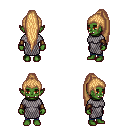
a pixel art fantasy rpg character, female body template, orc, green skin, chain mail, magenta pants, light blonde extra-long topknot hairstyle, leather bracers, four views (front, back, left, right), 2x2 character sprite sheet, small pixel art, hard edges, no anti-aliasing